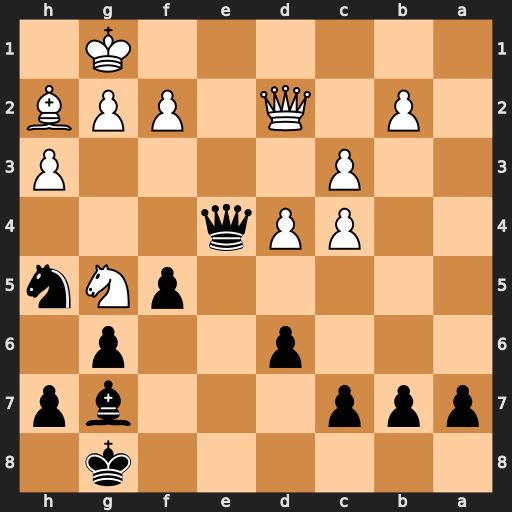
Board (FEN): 6k1/ppp3bp/3p2p1/5pNn/2PPq3/2P4P/1P1Q1PPB/6K1
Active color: b
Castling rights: -
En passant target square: -
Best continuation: Qb1+ Qc1 Qxc1#